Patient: sex M, age 31
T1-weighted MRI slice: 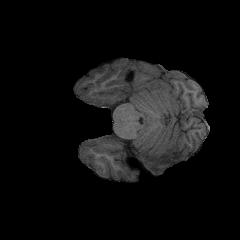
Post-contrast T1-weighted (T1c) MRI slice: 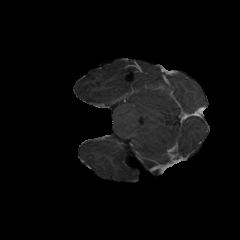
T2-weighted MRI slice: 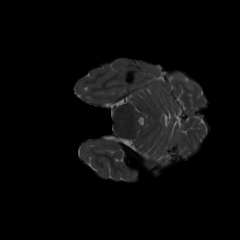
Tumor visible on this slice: no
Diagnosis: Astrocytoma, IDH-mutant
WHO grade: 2